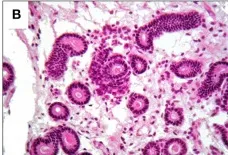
Histological results of pre-treatment biopsy. They show a category IIB endometritis. Periglandular inflammatory clusters.
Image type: pathology (h&e)